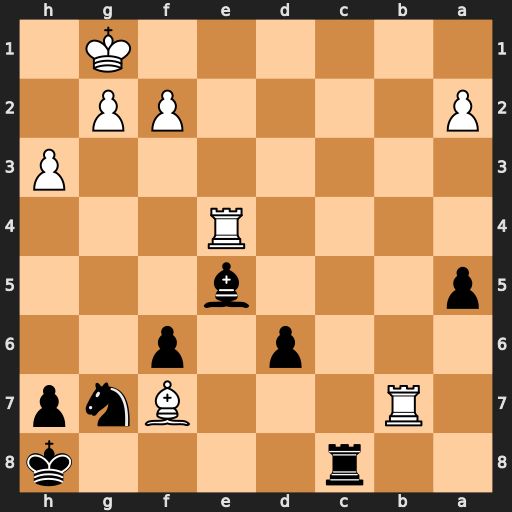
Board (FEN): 2r4k/1R3Bnp/3p1p2/p3b3/4R3/7P/P4PP1/6K1
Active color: b
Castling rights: -
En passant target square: -
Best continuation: Rc1+ Re1 Rxe1#